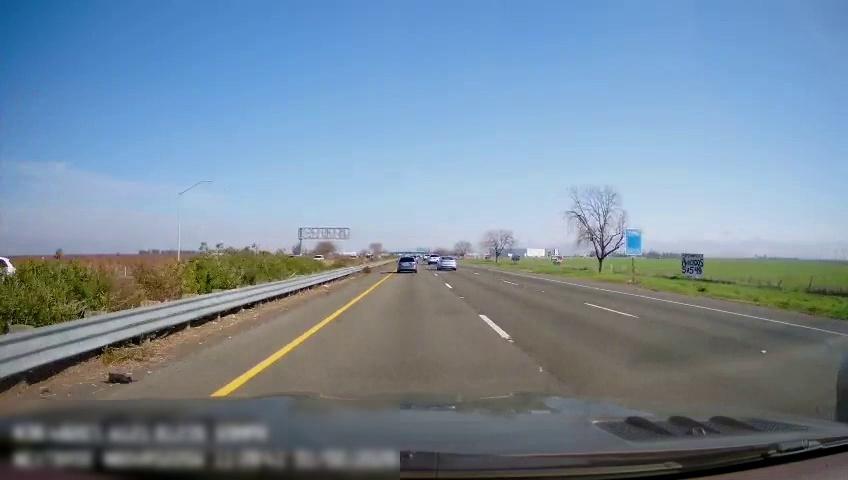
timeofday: Day
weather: Sunny
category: Drivable Space
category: Vehicles | SUV
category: Vehicles | Car
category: Vehicles | SUV
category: Vehicles | SUV
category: Vehicles | SUV
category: Vehicles | SUV
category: Lanes | Current Lane
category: Lanes | Current Lane
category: Lanes | Alternate Lane
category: Lanes | Alternate Lane